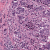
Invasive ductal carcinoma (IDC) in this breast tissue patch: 1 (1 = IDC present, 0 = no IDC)